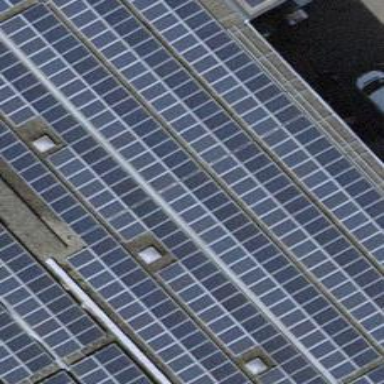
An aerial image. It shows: Solar photovoltaic panel generator.